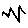
Label: zigzag